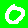
Digit: 0